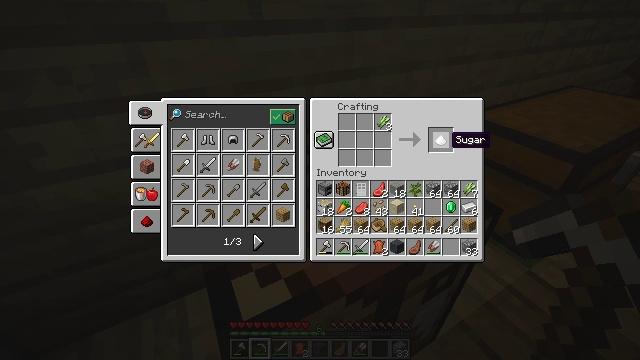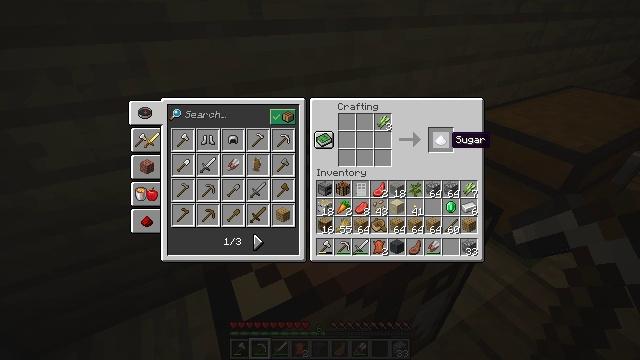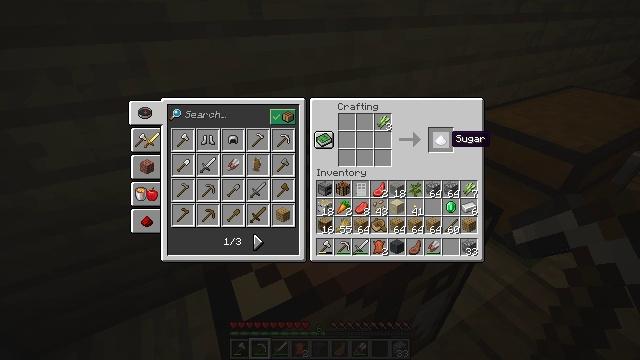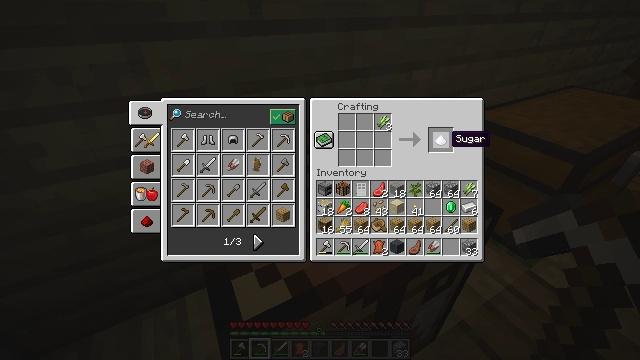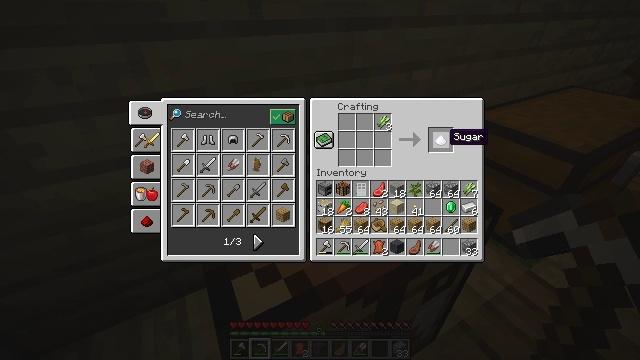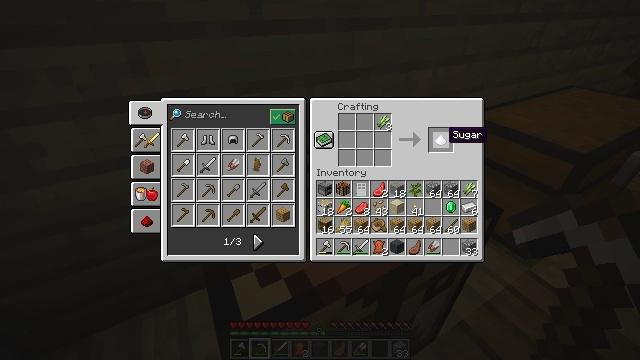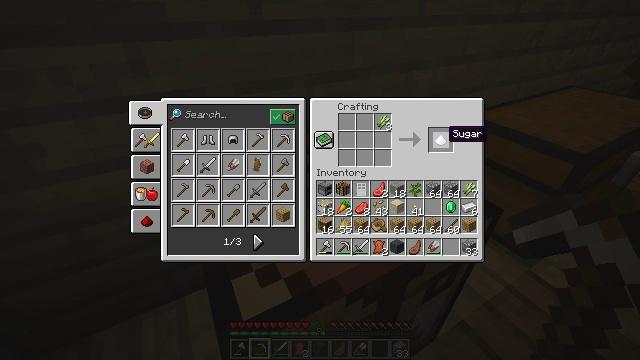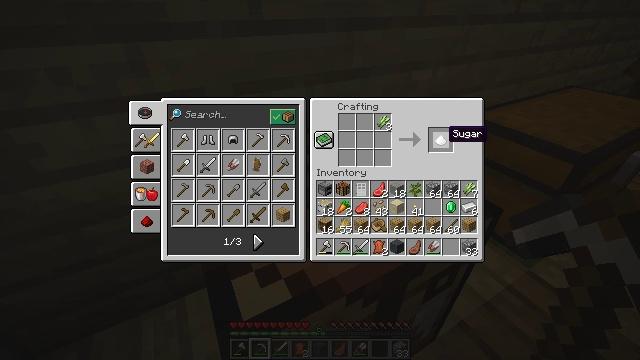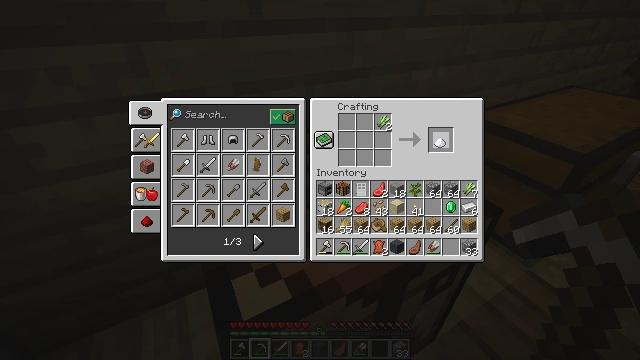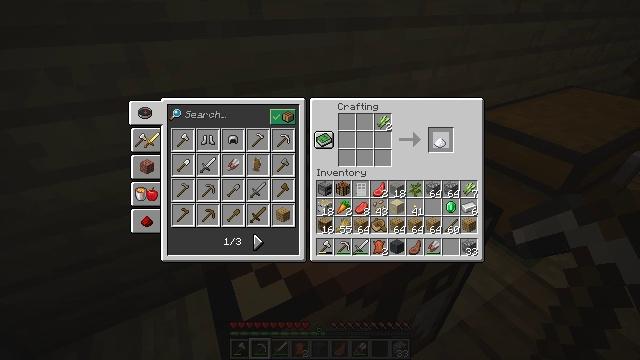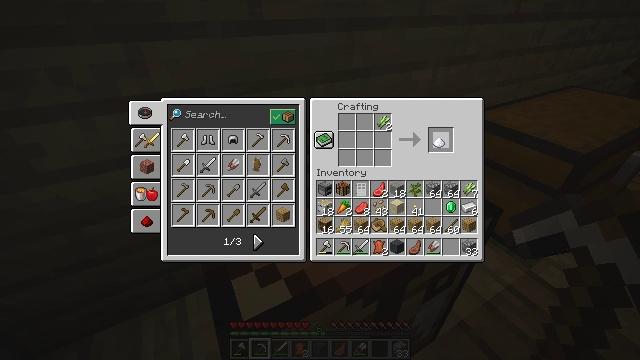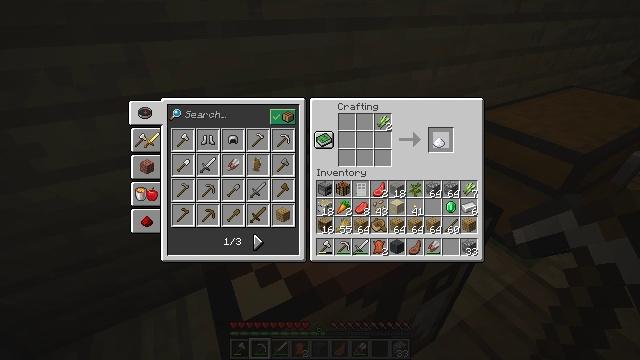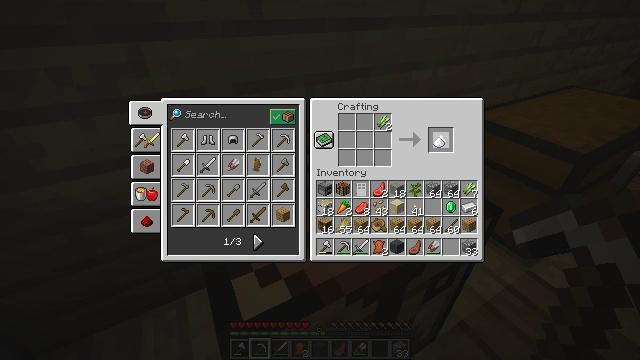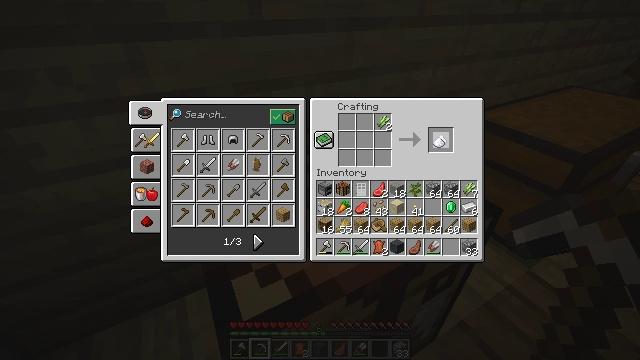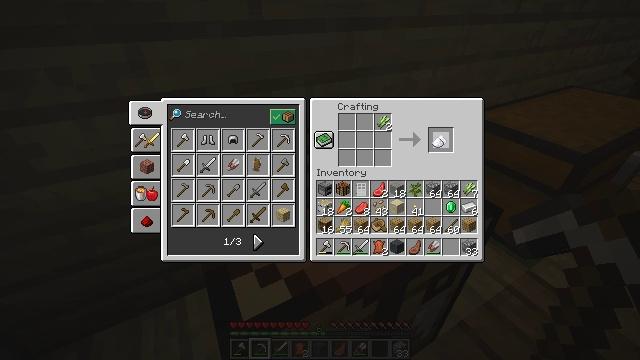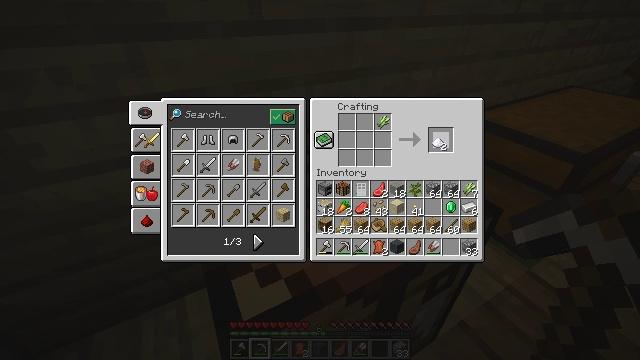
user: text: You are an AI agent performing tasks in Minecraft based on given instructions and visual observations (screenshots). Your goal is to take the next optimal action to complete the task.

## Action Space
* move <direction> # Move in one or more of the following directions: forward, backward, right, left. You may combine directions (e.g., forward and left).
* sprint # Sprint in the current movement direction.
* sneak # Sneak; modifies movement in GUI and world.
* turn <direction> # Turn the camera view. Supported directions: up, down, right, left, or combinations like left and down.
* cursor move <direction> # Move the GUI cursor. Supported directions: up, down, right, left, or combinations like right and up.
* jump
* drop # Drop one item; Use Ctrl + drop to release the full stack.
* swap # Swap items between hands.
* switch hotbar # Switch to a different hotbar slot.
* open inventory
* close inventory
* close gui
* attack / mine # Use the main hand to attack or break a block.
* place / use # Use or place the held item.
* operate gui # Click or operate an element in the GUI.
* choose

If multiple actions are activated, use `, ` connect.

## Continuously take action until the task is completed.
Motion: motion action
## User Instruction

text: Take sugarcane to craft sugar.
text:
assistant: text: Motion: no_op
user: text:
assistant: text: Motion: no_op
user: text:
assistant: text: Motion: no_op
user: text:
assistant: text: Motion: no_op
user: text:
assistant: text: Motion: no_op
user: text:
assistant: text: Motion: no_op
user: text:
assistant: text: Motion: no_op
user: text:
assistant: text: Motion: operate gui
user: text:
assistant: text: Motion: operate gui
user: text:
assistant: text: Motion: operate gui
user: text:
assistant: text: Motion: no_op
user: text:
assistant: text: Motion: operate gui
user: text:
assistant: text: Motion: operate gui
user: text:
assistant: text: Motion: operate gui
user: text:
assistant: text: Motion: no_op
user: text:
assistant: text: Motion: operate gui
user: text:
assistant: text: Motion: operate gui
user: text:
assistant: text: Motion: no_op
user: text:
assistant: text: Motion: no_op
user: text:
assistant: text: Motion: no_op
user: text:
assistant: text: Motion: operate gui
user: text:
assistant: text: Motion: operate gui
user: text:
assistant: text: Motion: no_op